Field crop: maize
Growth stage: 2
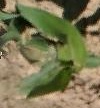
Species: maize